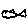
Label: fish